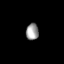
Tissue: lung
Cell type: T cells
Senescence score: 0.185
Nuclear area (px): 208
Mean DAPI intensity: 152.216